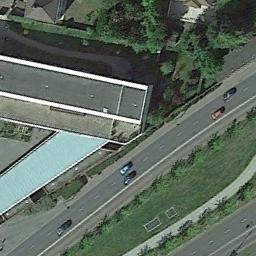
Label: freeway